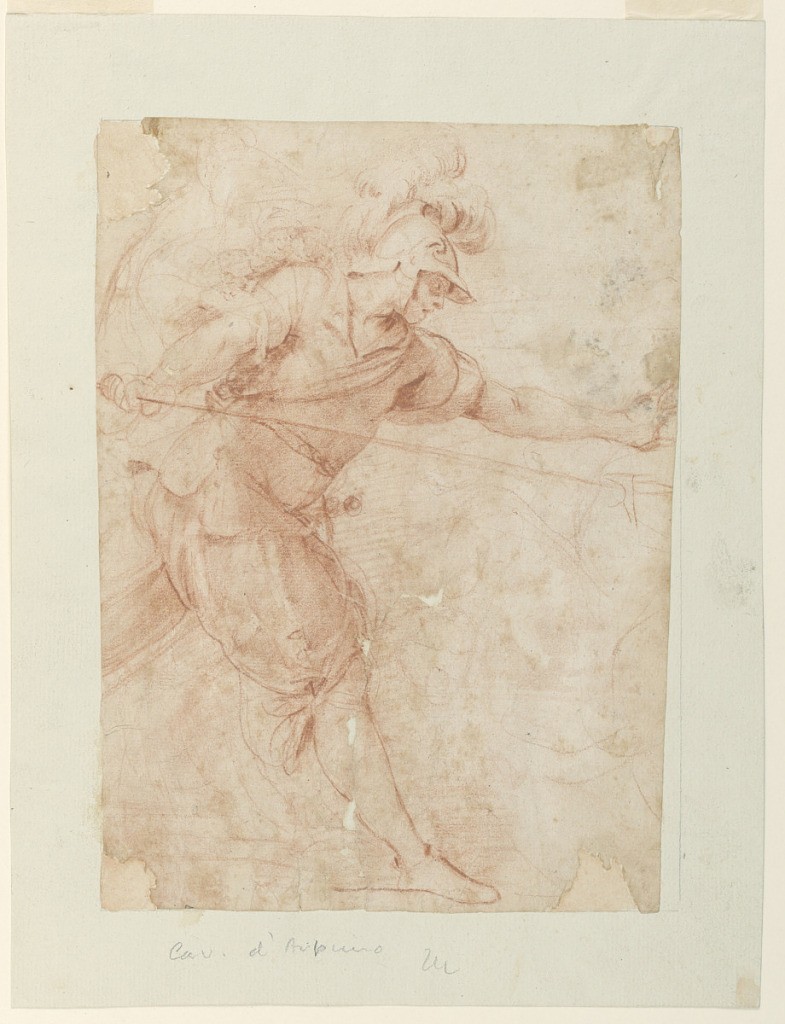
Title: Striding Soldier
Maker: Aniello Falcone, Italian, 1607 - 1656
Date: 1620–40
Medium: Red chalk on paper, lined
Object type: Drawing
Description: A figure of a soldier in a feathered helmet strides forward with his left arm extended before him and a lance or similar object in his right hand.